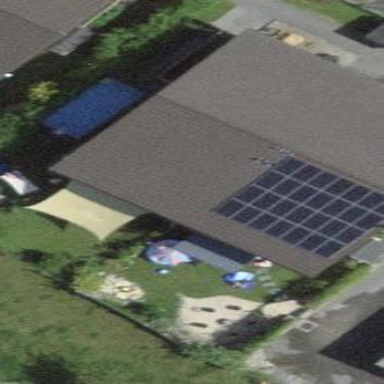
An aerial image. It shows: Solar power generator.